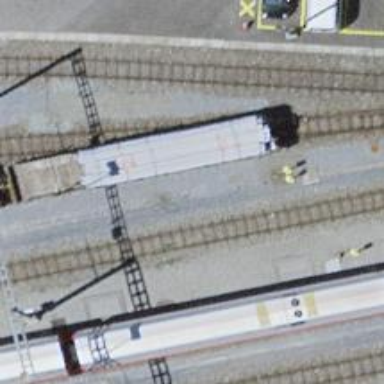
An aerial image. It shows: Narrow-gauge railway yard with electrified contact lines.